Question: I am trying to learn the bucket sort algorithum in C++ and i found the following code:
'''
// C++ program to sort an array using bucket sort
#include <iostream>
#include <algorithm>
#include <vector>
using namespace std;
// Function to sort arr[] of size n using bucket sort
void bucketSort(float arr[], int n)
{
// 1) Create n empty buckets
vector<float> b[n];
// 2) Put array elements in different buckets
for (int i = 0; i < n; i++)
{
int bi = n * arr[i]; // Index in bucket
b[bi].push_back(arr[i]);
}
// 3) Sort individual buckets
for (int i = 0; i < n; i++) sort(b[i].begin(), b[i].end());
// 4) Concatenate all buckets into arr[]
int index = 0;
for (int i = 0; i < n; i++)
for (int j = 0; j < b[i].size(); j++)
arr[index++] = b[i][j];
}
int main()
{
float arr[] = { 0.897, 0.565, 0.656, 0.1234, 0.665, 0.3434 };
int n = sizeof(arr) / sizeof(arr[0]);
bucketSort(arr, n);
cout << "Sorted array is
";
for (int i = 0; i < n; i++) cout << arr[i] << " ";
return 0;
}
'''
But it gives me several errors:

It seems that it wants the arrays to be dynamical in order n not to be constant. I tried to do that with:
'''
float* b = new float[n];
'''
or something like that; but nothing came out.
Why is doing that, and how can I fix it?
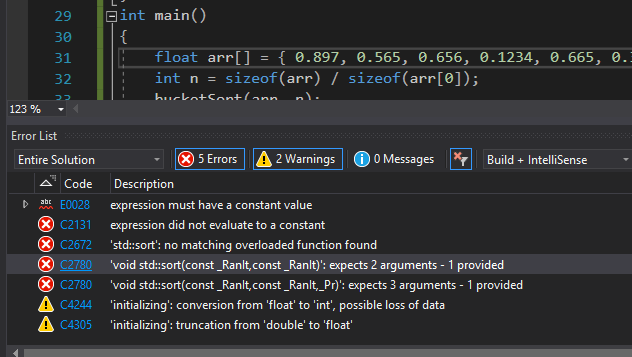
Answer: <URL> are not part of standard C++. That means, this
'''
vector<float> b[n];
'''
is illegal and has to be replaced. In modern c++, you have <URL> which stores its elements dynamically and manage the memory allocations as per need. You have already used but not completely. It looks like you need to replace it with
'''
std::vector<std::vector<float>> b(n);
'''